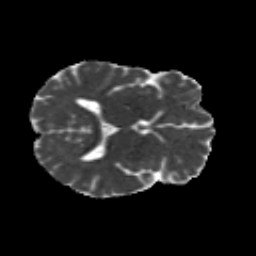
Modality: MD
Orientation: axial
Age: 34
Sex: male
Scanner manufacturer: siemens
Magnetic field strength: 3 T
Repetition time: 8.8 s
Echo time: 0.085 s